RGB frame:
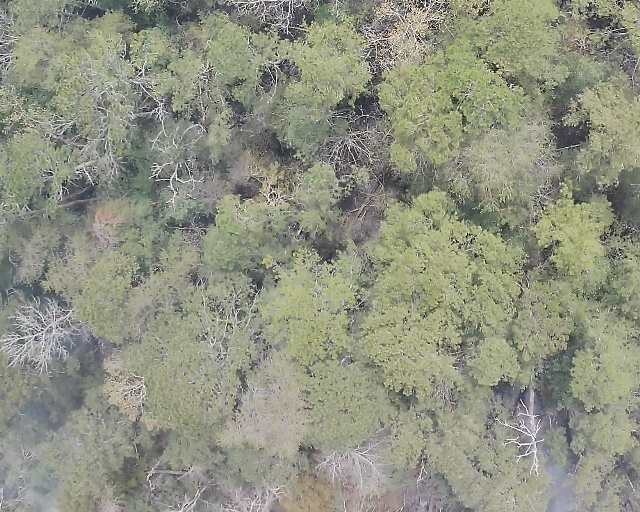
Thermal frame:
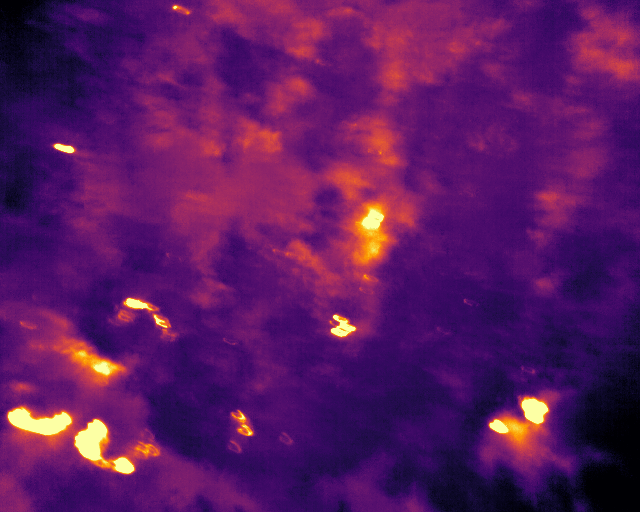
Captured: 2026-02-26 03:08:42
Pixels at or above 80 °C: 120 (fraction of frame: 0.0003662)